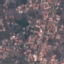
Land use / land cover class: Residential